Question: This is my model:
'''
public class ManageEngineSite
{
public string accountName { get; set; }
public string siteName { get; set; }
public string description { get; set; }
}
public class ManageEngineUpdateSite : ManageEngineSite
{
public string oldSiteName { get; set; }
}
'''
When I instantiate a new object based on the ManageEngineUpdateSite model:
'''
ManageEngineUpdateSite sitetoUpdate = new ManageEngineUpdateSite();
siteToUpdate.accountName = test1;
siteToUpdate.description = "test description";
siteToUpdate.siteName = "Site Name";
siteToUpdate.oldSiteName = "Old Site Name";
Operation responseModel = Test.UpdateSite(siteToUpdate);
'''
If I set a breakpoint at the last line of code and inspect the object, it has an object modeled like this:

I believe this is breaking my code as the object that is getting passed is seemingly missing oldSiteName.
How do I use inheritance on my model but still resolve this problem?
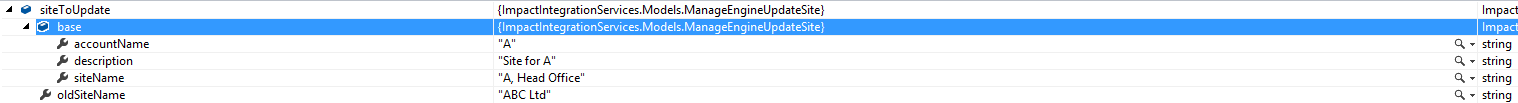
Answer: Actually, you don't have a problem. As shown in your snapshot, your object DOES have the property 'oldSiteName'. It's jsut shown in the debugger in a slightly different place to remind you that it's a property of the 'ManageEngineUpdateSite'object, and not an inherited property.
Now, maybe your 'Test.UpdateSite' method accepts a 'ManageEngineSite' as its argument. To access the property, you will have to do a cast.
'''
var siteToUpdateAsManageEngineUpdateSite = siteToUpdate as ManageEngineUpdateSite;
if (siteToUpdateAsManageEngineUpdateSite != null)
{
var oldsiteName = siteToUpdateAsManageEngineUpdateSite.oldsiteName;
// Do things
...
}
'''
That's not a really clean way of doing it though, maybe you should add an override to 'Test.UpdateSite'.
'''
UpdateSite(ManageEngineUpdateSite siteToUpdate)
{
// Do generic things
UpdateSite((ManageEngineSite) siteToUpdate);
var oldsiteName = siteToUpdate.oldsiteName;
// Do specific things
...
}
'''
It's pretty hard to tell with so little info about what you're trying to do.